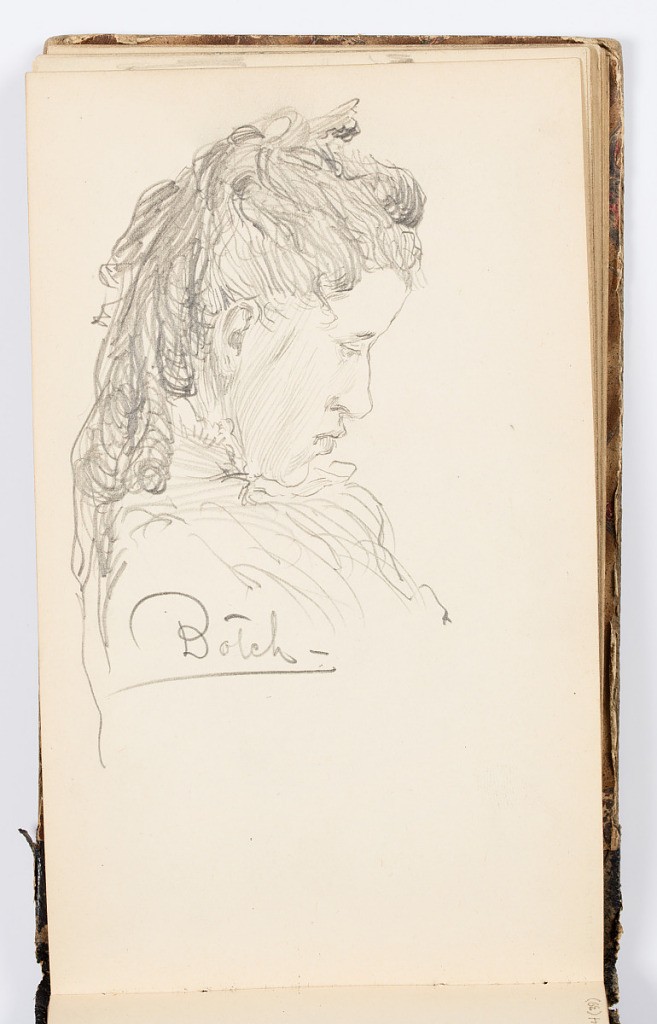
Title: Sketchbook Page
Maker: Kenyon Cox, American, 1856–1919
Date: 1875
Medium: Graphite on paper
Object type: Sketchbook folio
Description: Portrait of a woman in profile, with tilted down; ringlets in hair.